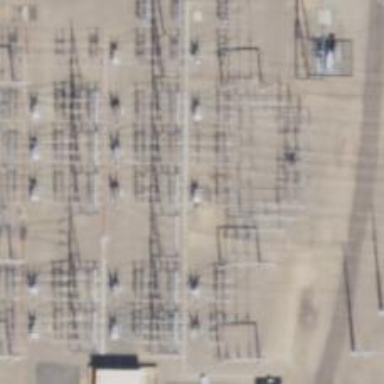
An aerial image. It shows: Switch used for power control.